Interaction volume radius: 10 \u00c5
Interaction volume height: 45 \u00c5
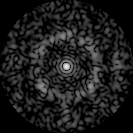
Disorder parameter: 0.7483